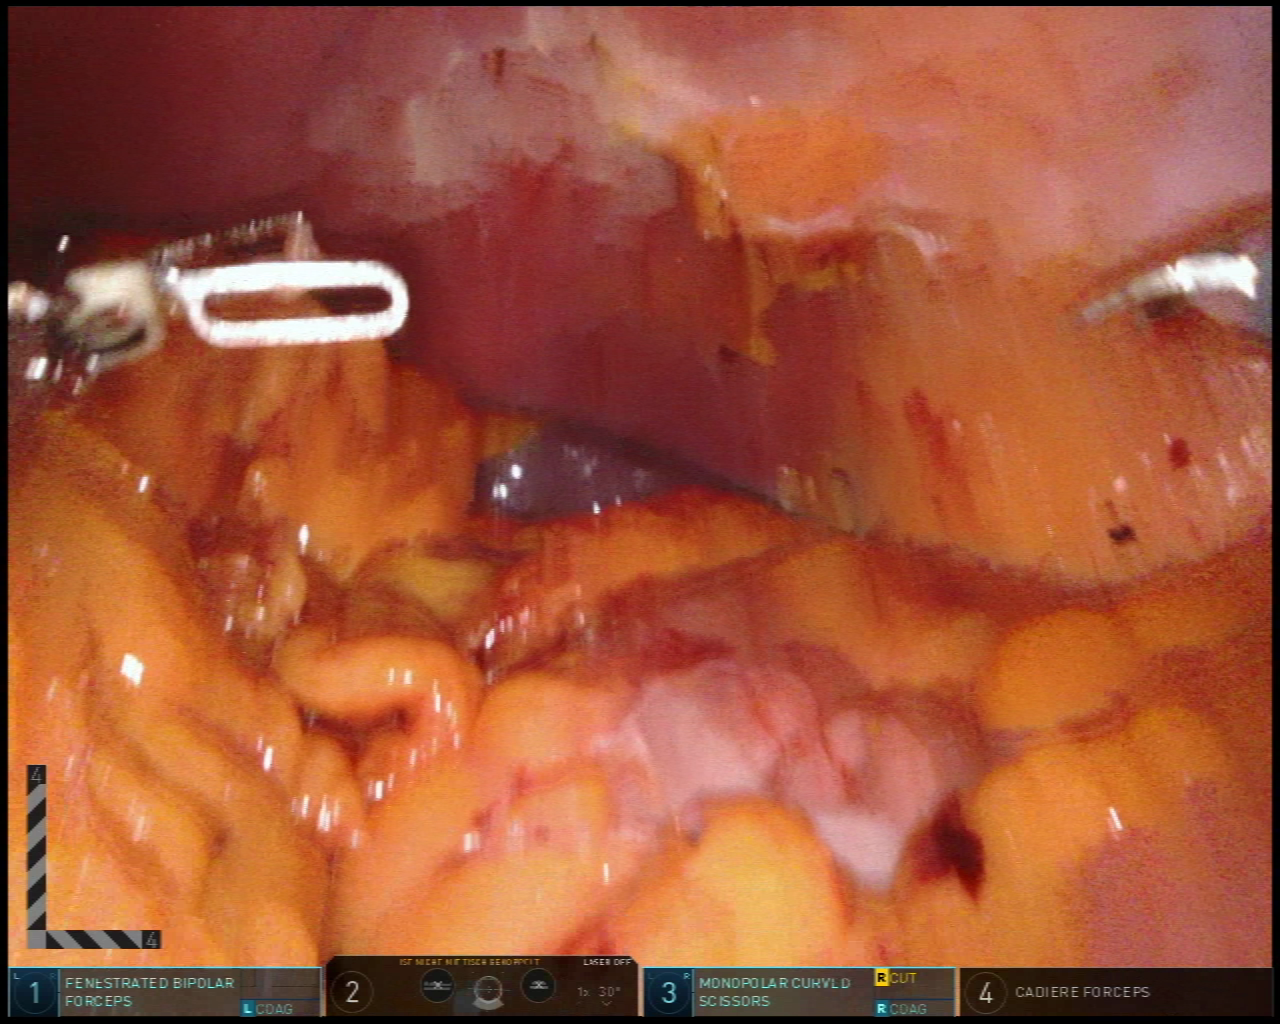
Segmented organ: spleen
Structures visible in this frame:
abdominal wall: yes
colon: yes
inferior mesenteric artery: no
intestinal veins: no
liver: no
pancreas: no
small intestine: no
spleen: yes
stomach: no
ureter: no
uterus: no
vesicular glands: no